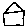
Label: house